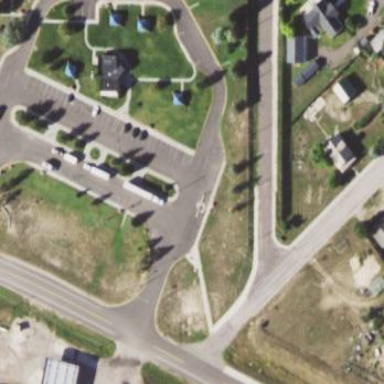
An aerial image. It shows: Truck Parking area.